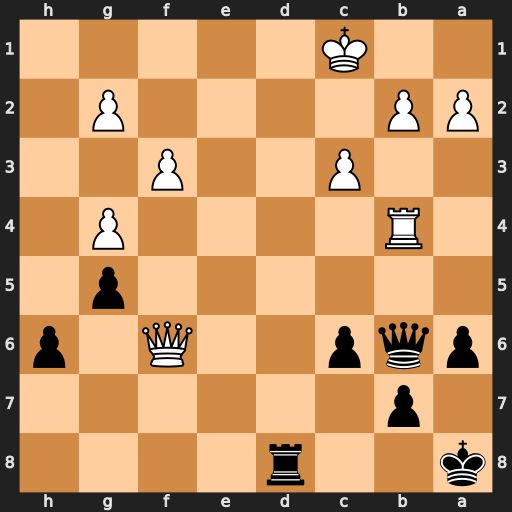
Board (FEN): k2r4/1p6/pqp2Q1p/6p1/1R4P1/2P2P2/PP4P1/2K5
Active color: b
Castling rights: -
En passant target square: -
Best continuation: Qg1+ Kc2 Qd1#